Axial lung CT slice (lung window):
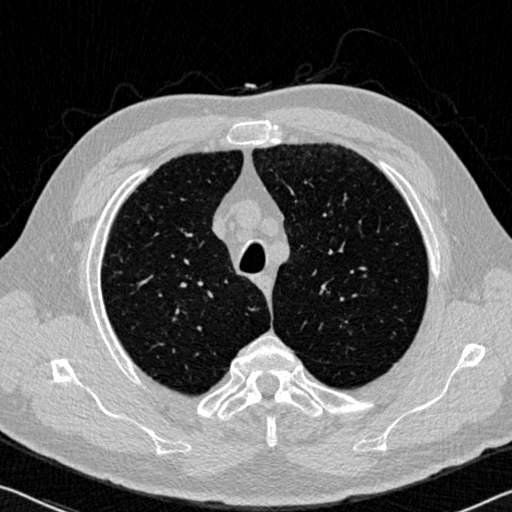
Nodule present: no